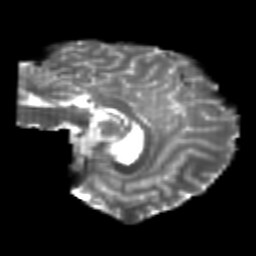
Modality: T2w
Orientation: sagittal
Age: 22
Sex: female
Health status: healthy
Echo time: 0.074 s